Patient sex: M
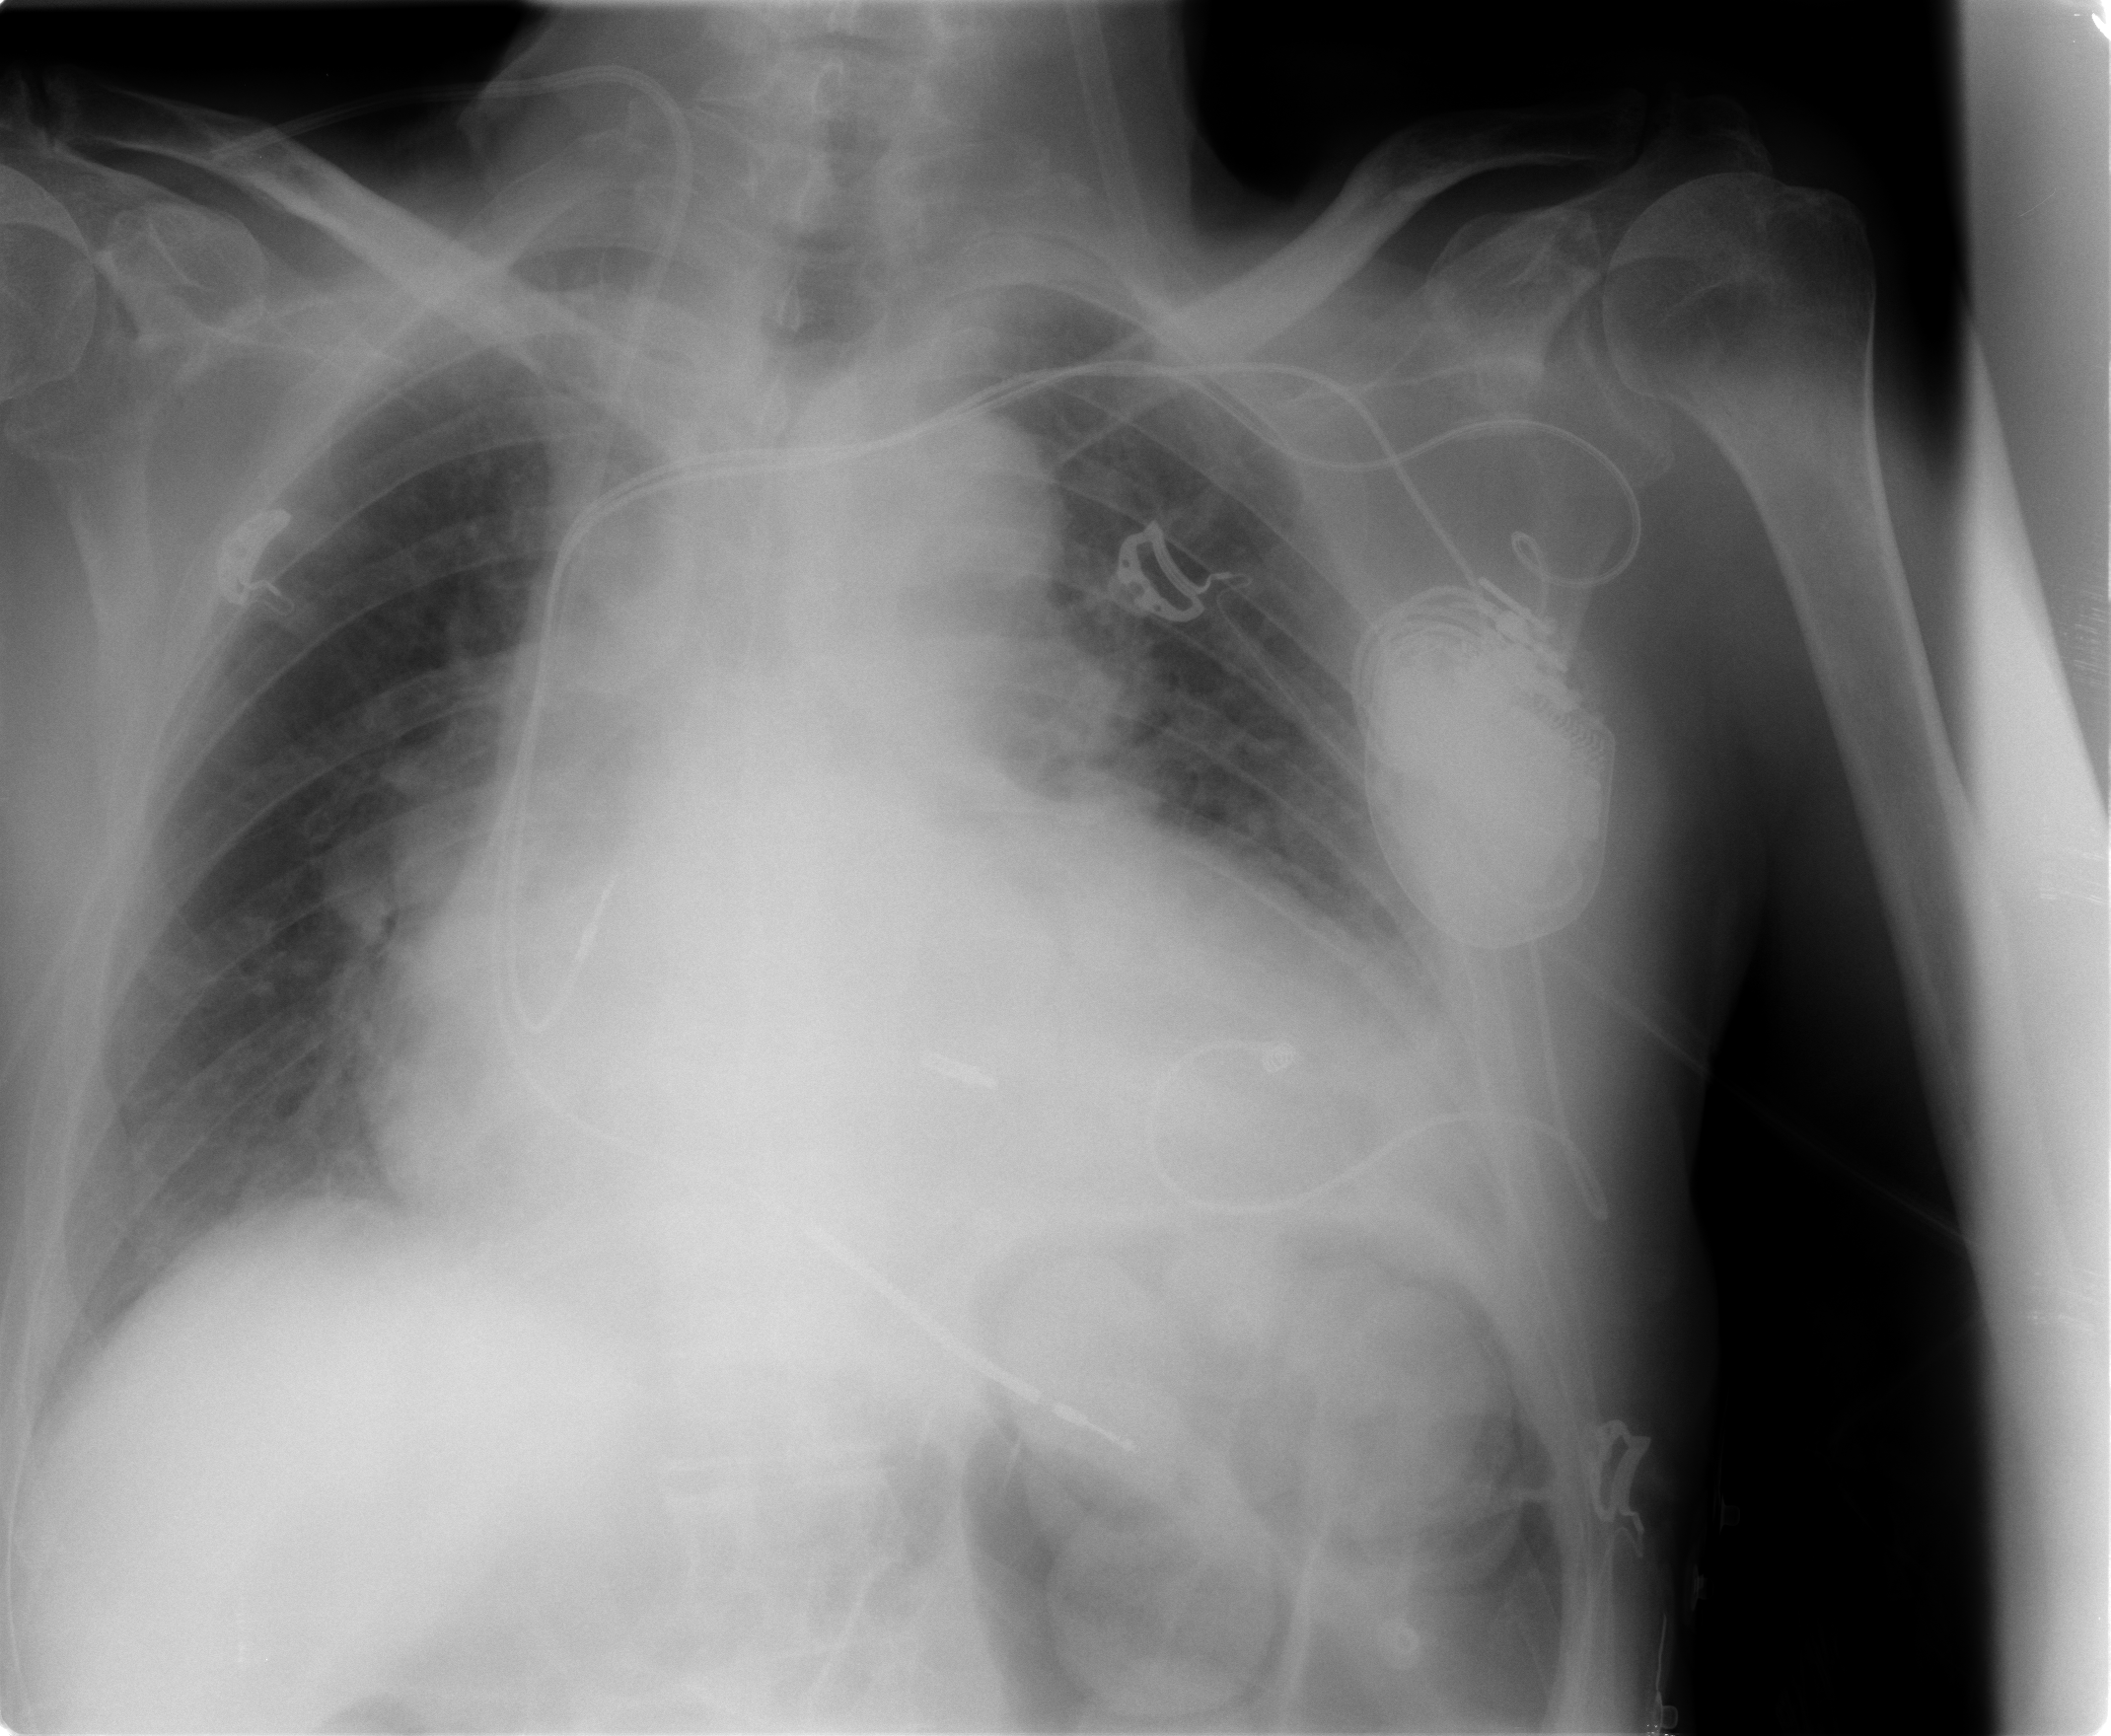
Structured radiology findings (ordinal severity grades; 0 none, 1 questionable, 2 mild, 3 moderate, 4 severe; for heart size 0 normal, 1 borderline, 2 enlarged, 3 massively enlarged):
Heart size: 3
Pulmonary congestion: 0
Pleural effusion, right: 0
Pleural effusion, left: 0
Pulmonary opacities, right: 0
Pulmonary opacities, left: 0
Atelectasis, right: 0
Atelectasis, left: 1